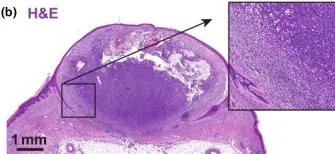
Cartoon depicting the time line and anatomical distribution of the analysed lesions (a).
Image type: pathology (h&e)